Question: First of all, I want to apologize for maybe duplicate topic but I couldn't find an answer that solves my problem. After i create a new Maven Project, i have the following error:
'''
The superclass "javax.servlet.http.HttpServlet" was not found on the Java Build Path
'''
I added the jar servlet-api manually, but the problem is still there. How may i solve this? I am using Spring framework 3.2.0.RELEASE, JAVA 7

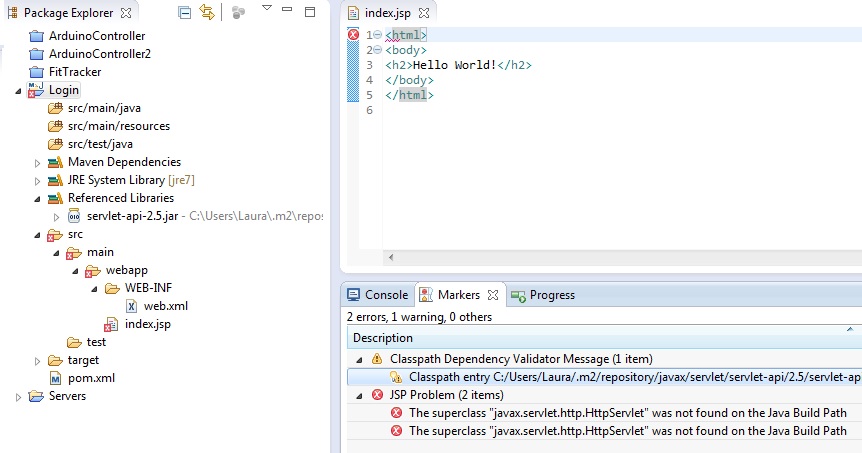
Answer: Add a dependecy to your POM!
'''
<dependency>
<groupId>javax.servlet</groupId>
<artifactId>servlet-api</artifactId>
<version>2.5</version>
<scope>provided</scope>
</dependency>
'''
For servlet API 2.5.